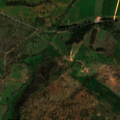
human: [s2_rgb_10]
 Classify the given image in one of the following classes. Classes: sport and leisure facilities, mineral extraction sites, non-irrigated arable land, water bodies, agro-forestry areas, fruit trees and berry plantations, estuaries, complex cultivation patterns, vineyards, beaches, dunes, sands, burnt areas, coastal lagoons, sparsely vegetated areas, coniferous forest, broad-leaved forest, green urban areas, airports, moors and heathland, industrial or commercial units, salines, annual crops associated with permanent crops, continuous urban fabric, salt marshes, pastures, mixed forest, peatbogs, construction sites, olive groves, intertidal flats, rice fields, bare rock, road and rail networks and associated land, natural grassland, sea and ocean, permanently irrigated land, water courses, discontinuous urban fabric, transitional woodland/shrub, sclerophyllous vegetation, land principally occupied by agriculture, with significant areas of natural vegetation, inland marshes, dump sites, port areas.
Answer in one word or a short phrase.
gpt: non-irrigated arable land, permanently irrigated land, complex cultivation patterns, agro-forestry areas